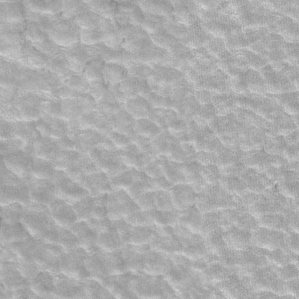
Label: frost